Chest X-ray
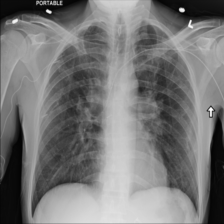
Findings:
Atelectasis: negative
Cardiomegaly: negative
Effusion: negative
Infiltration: negative
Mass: negative
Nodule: negative
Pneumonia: negative
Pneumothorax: negative
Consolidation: negative
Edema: negative
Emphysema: negative
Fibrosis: negative
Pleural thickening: negative
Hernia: negative